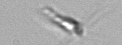
Label: Calciopappus